Field crop: maize
Growth stage: 2
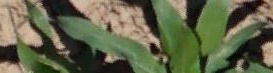
Species: maize